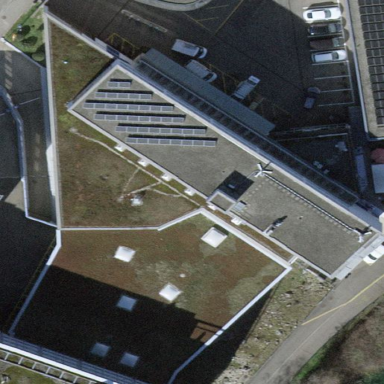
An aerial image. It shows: Commercial building with flat roof. The building is lightsteelblue in color with darkseagreen roof.